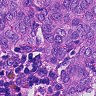
Metastatic tissue present: yes